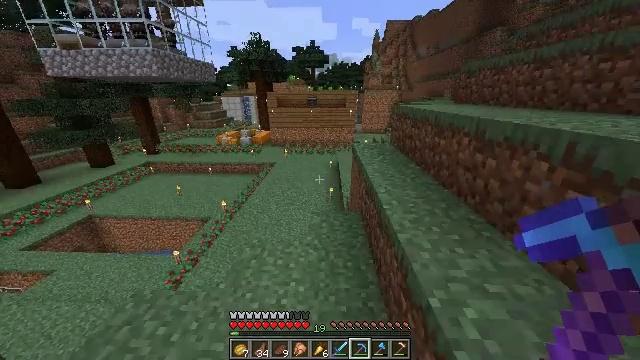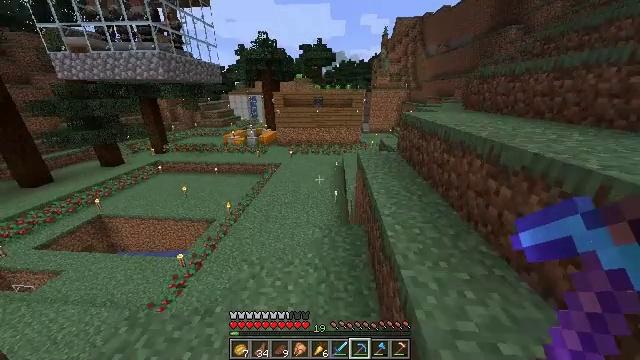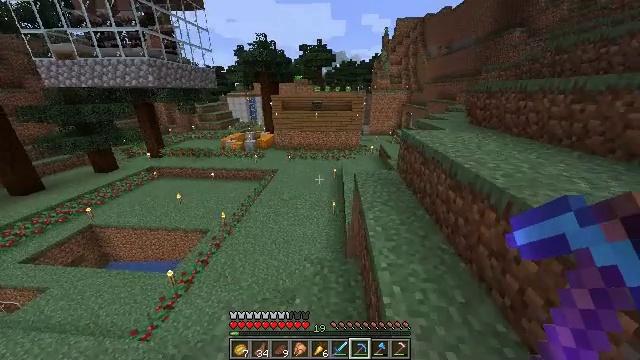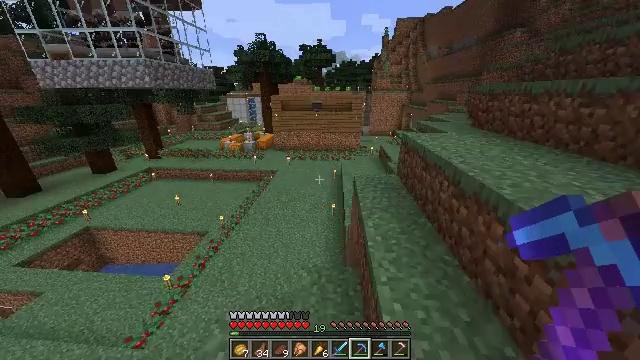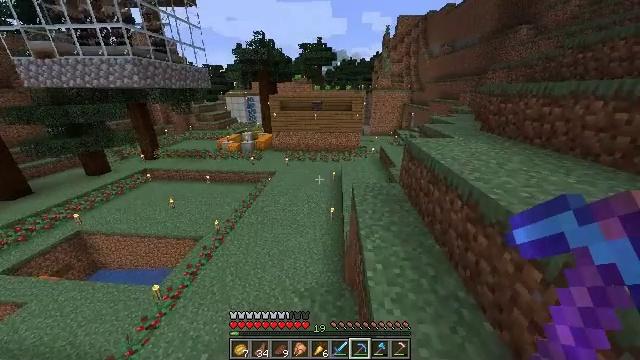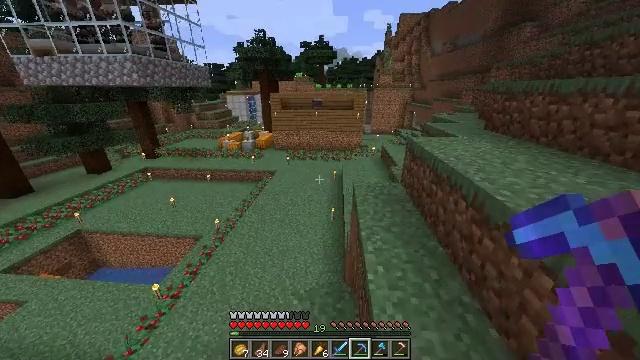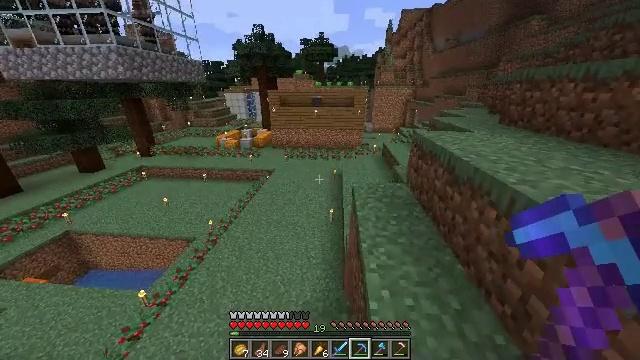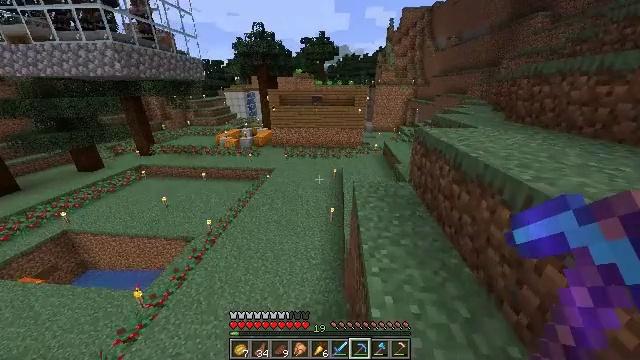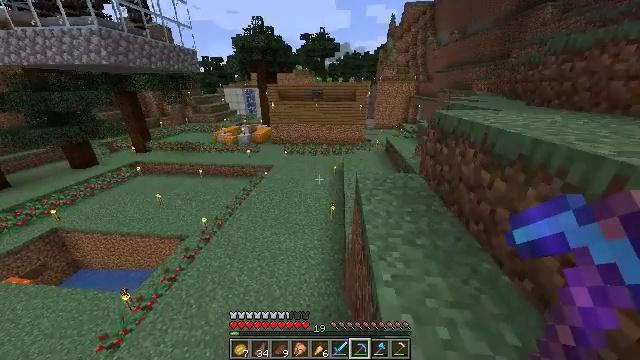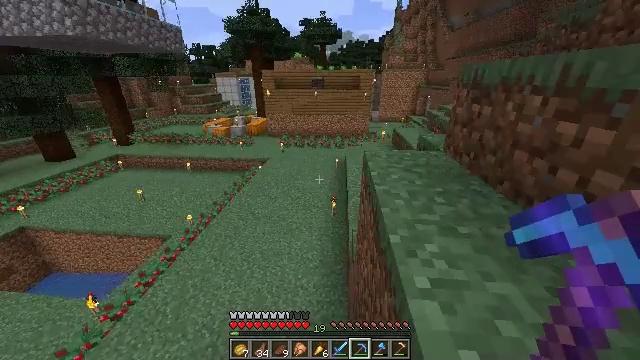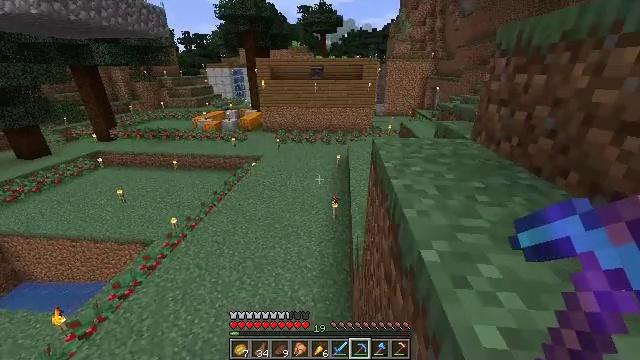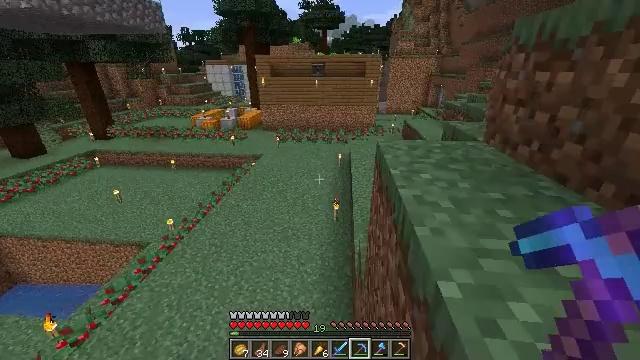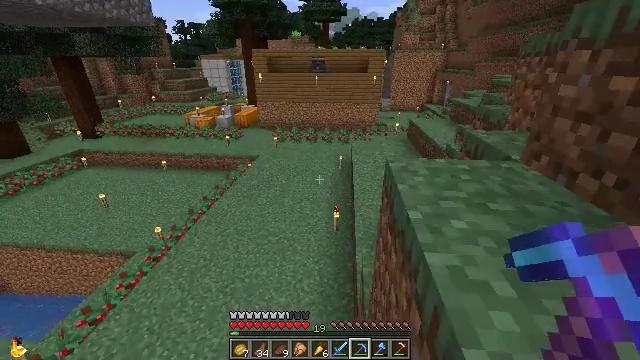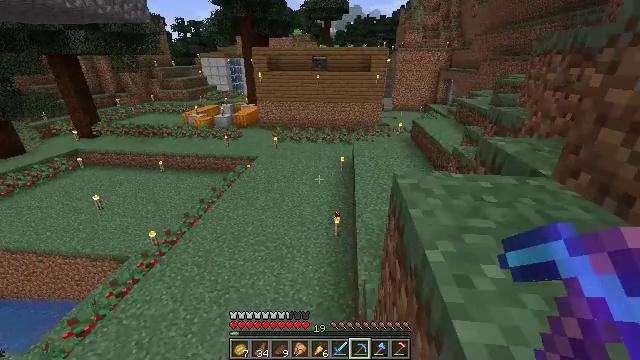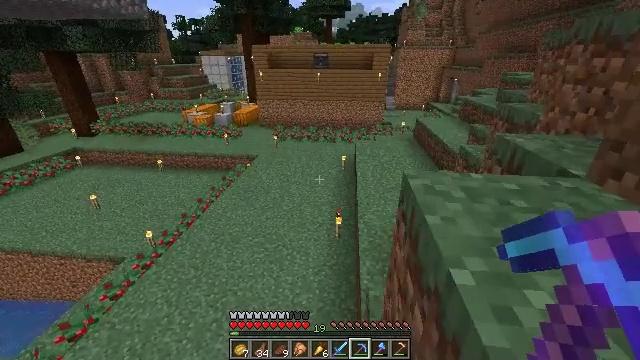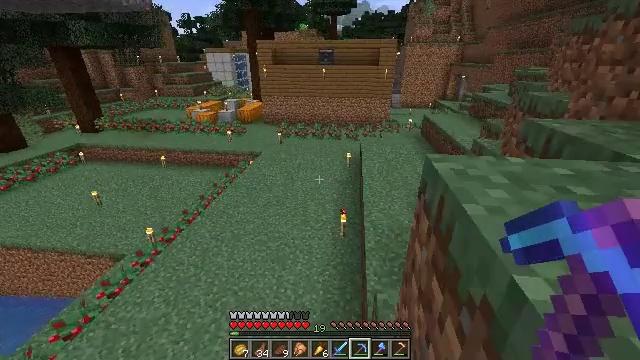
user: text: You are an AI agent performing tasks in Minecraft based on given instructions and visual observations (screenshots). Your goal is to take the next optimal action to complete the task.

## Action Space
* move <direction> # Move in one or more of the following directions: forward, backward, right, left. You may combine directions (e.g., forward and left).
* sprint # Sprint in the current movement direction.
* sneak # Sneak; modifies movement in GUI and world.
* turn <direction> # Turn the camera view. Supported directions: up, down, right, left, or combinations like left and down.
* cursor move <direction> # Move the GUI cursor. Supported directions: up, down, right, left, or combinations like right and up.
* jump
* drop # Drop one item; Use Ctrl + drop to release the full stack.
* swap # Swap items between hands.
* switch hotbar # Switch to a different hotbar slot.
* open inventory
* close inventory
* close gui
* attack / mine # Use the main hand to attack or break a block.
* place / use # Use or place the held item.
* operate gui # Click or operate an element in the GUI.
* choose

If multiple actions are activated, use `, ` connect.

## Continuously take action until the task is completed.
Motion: motion action
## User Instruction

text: Destroy the wheat to collect it.
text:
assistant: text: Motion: move forward, sprint, turn left, jump
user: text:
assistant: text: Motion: move forward, sprint, jump
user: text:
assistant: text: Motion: move forward, sprint, jump
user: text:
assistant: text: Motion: move forward, jump
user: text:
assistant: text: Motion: move forward, jump
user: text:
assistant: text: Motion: move forward
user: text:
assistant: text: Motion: move forward
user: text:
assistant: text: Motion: move forward
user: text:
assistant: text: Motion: move forward
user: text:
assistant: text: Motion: move forward
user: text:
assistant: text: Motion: move forward
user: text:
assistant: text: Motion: move forward
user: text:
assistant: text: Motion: move forward
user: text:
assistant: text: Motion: move forward
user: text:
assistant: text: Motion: move forward, sprint, turn left
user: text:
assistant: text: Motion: move forward, sprint, turn left
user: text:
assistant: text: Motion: move forward, sprint
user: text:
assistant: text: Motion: move forward
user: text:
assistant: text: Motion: move forward
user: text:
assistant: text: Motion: move forward
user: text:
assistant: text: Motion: move forward
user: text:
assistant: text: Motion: move forward
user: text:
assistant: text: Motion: move forward
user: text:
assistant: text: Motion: move forward
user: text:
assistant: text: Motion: move forward, sprint
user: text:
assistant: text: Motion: move forward, sprint
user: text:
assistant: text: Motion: move forward, sprint
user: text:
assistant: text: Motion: move forward, sprint
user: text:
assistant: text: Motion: move forward
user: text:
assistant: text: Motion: move forward